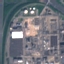
Land use / land cover class: Industrial